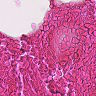
Metastatic tissue present: no